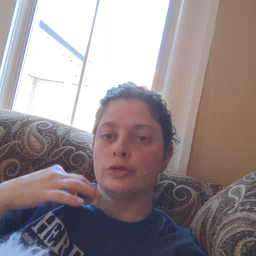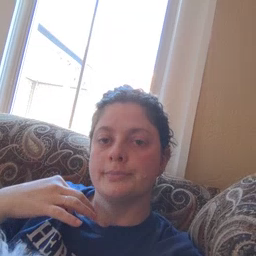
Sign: smile